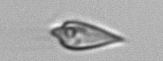
Label: Oxytoxum